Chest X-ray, AP view. Patient: 31 years old, sex M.
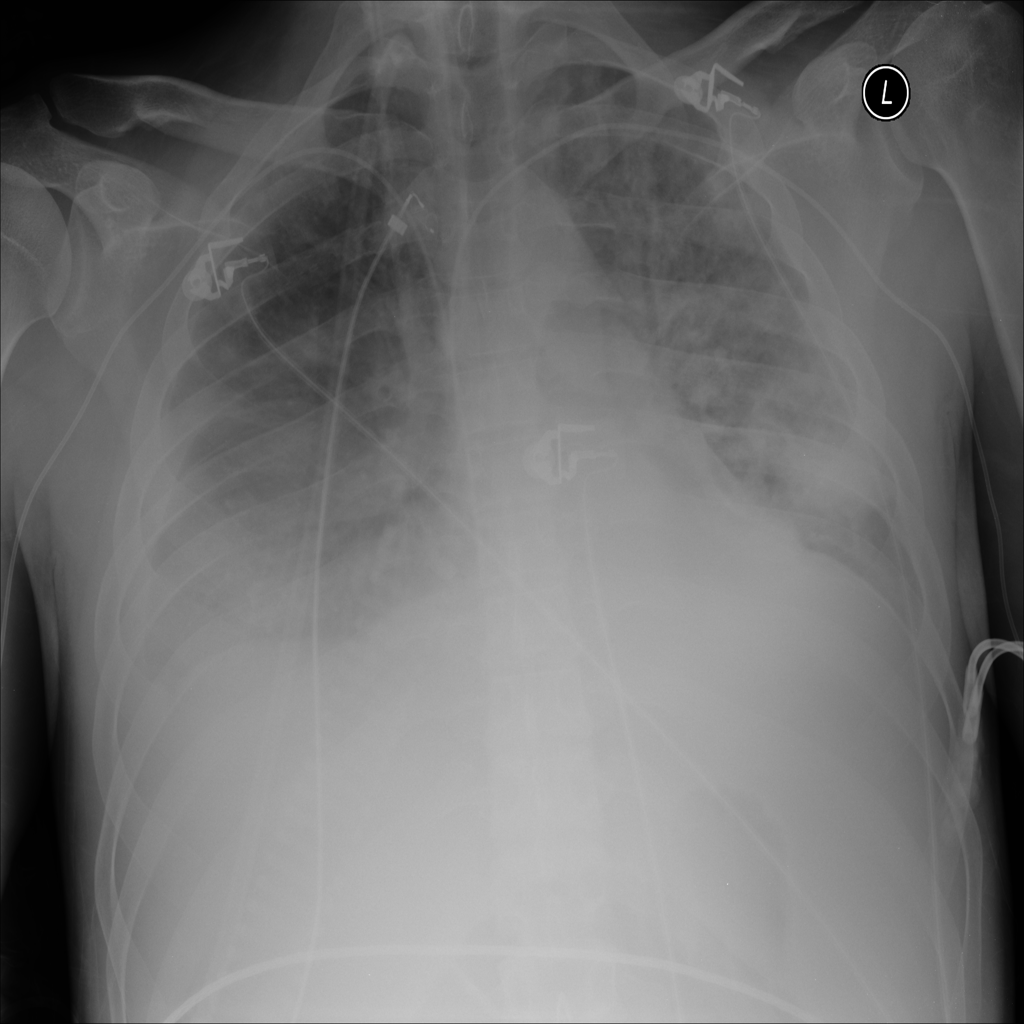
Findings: Consolidation, Effusion, Infiltration